Question: I am currently trying to create a tablet optimized version of my app. However, difficulties occur when i try to populate the screen with a listview that consist of THREE item columns.
Heres a brief illustration:

What is the best way to do this?
The problem is dont know how to setup a listview with 3 columns. In my phone version app, i use a simple listview where each item when clicked opens another activity. How to achieve such for 3 columns?
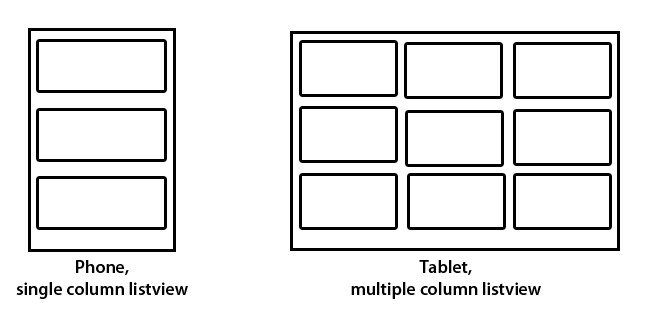
Answer: i think <URL> can be used in your case. Even it is a custom view you can still inflate layout and apply it for single item.